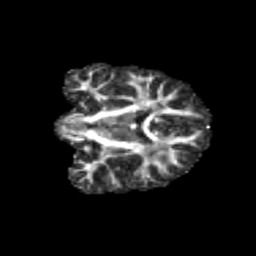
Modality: FA
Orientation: coronal
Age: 11
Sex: male
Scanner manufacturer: siemens
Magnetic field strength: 3 T
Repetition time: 3.8 s
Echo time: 0.07 s